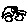
Label: car